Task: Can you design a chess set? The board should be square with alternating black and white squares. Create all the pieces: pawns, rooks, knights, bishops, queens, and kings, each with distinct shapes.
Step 126:
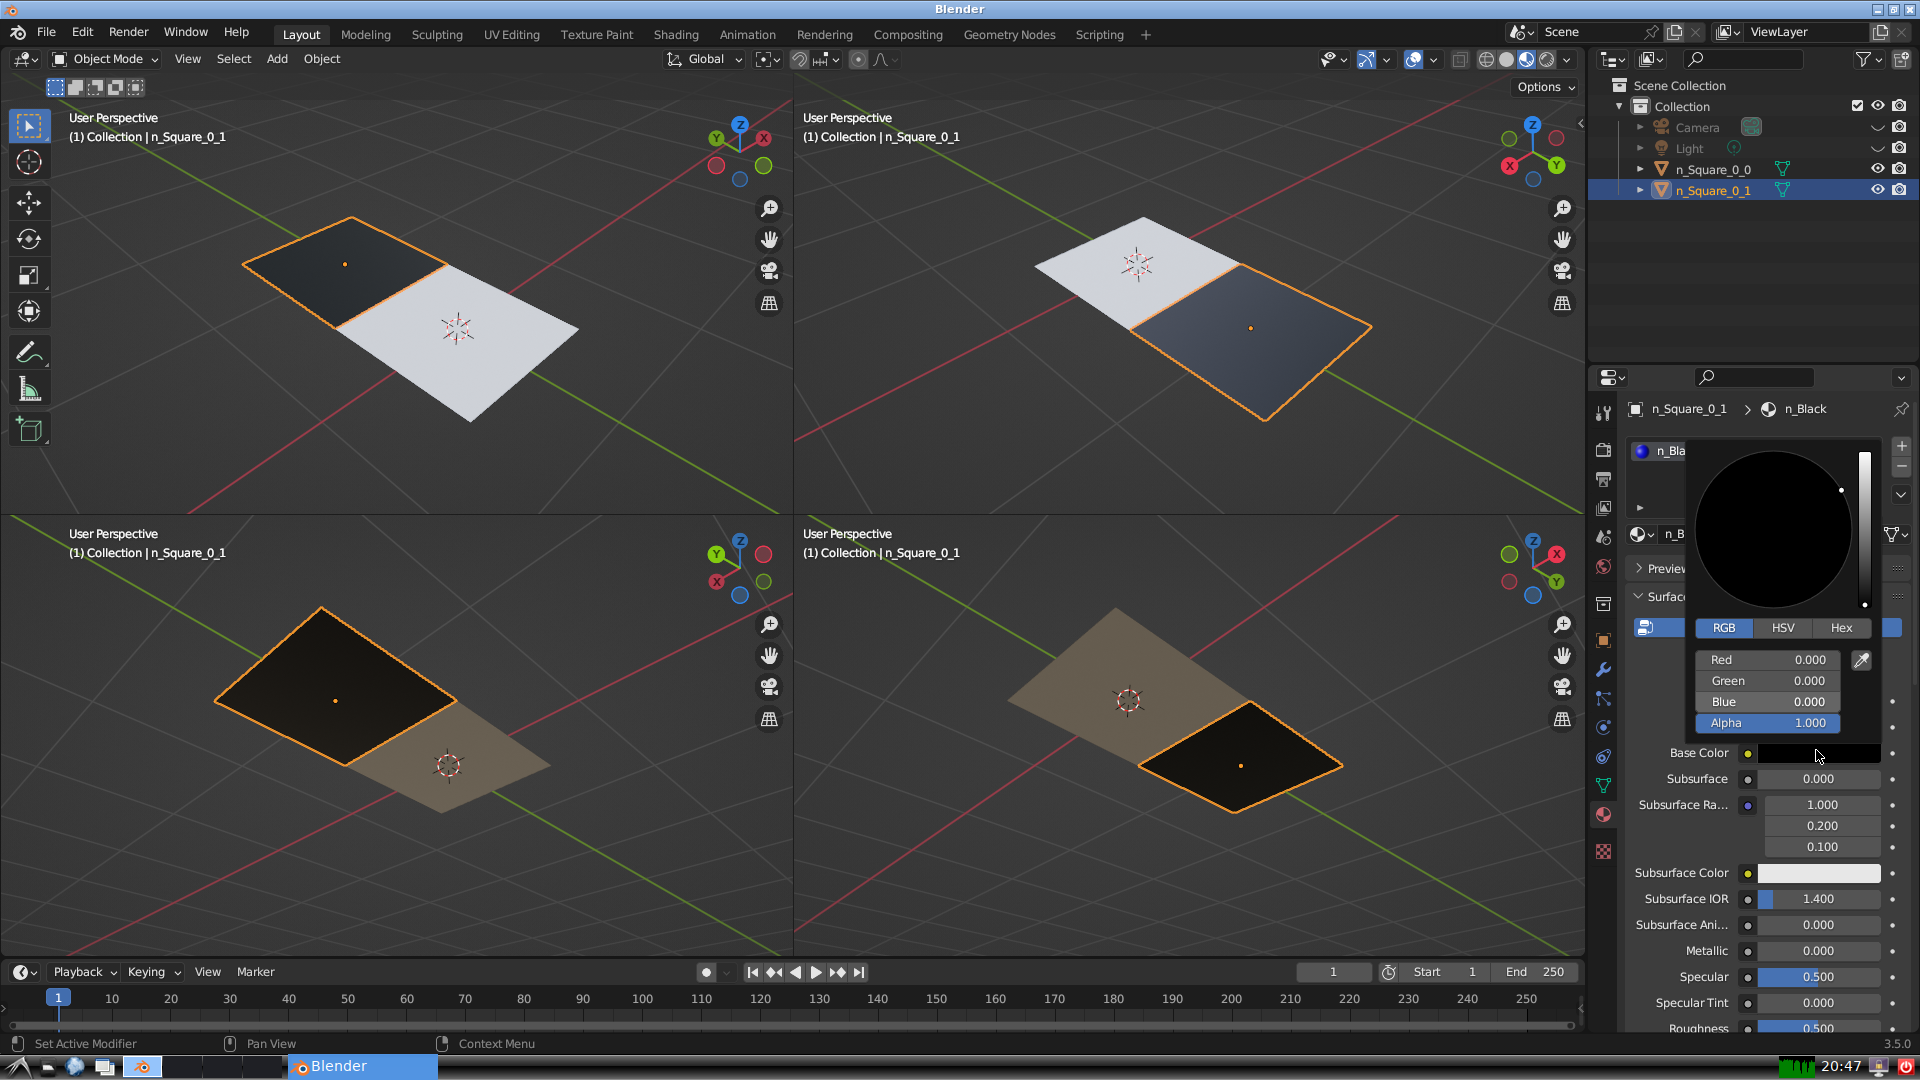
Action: click: no